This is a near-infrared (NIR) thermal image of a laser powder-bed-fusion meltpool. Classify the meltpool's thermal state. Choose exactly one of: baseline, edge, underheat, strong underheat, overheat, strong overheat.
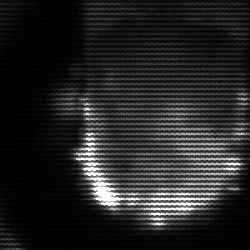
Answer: baseline